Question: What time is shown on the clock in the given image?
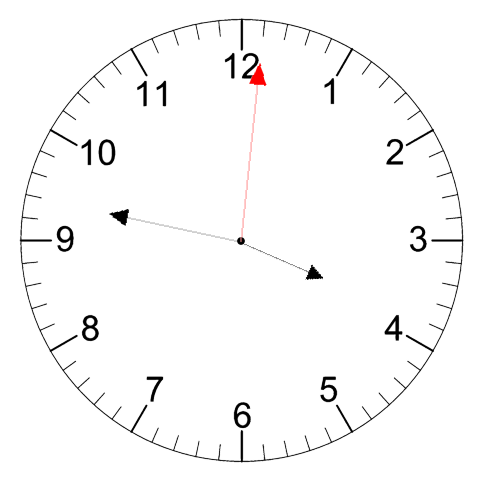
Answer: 03:47:01